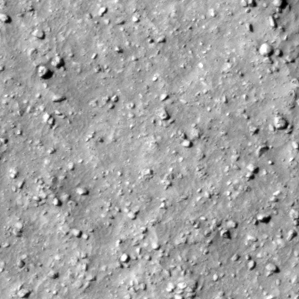
Label: non_frost